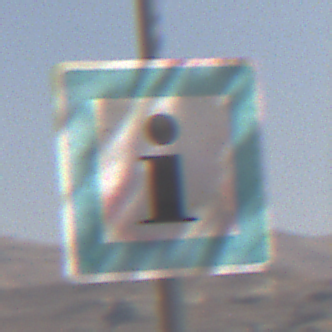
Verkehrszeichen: Informationsstelle
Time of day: Midday
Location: Outdoor (Nature)
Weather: PartlyCloudy
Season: NotSpecified
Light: Natural